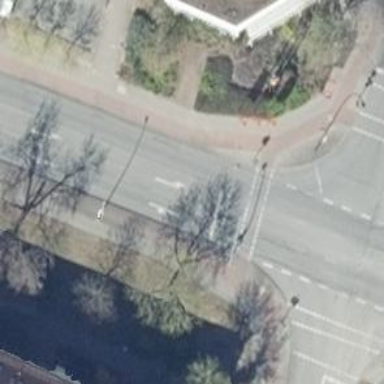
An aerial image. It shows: Crossing with traffic signals.